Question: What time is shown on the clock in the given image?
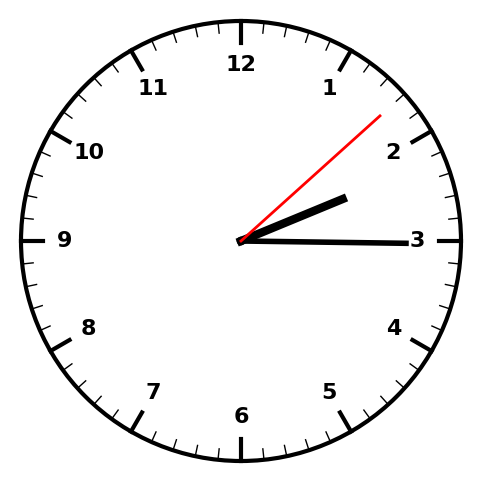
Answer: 02:15:08